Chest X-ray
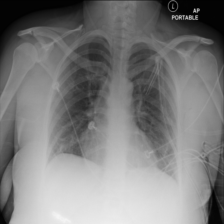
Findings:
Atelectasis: negative
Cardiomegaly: negative
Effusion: negative
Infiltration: negative
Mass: negative
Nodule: negative
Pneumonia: negative
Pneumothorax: negative
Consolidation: negative
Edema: negative
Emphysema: negative
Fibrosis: negative
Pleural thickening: negative
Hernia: negative